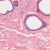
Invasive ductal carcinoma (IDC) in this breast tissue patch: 0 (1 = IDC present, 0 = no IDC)